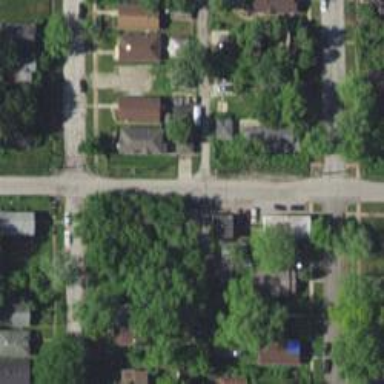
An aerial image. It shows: Alleyway designated as service road.